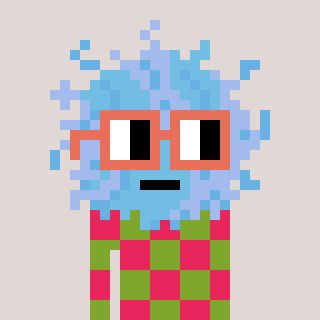
a pixel art character with square orange glasses, a lint-shaped head and a slimegreen-colored body on a warm background